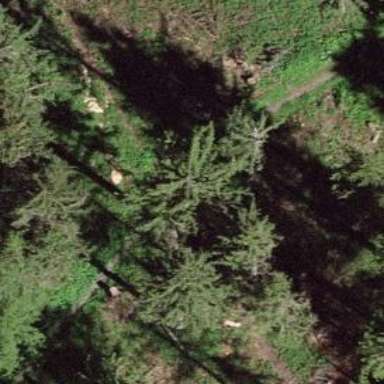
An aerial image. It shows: Path with excellent trail visibility on the ground.